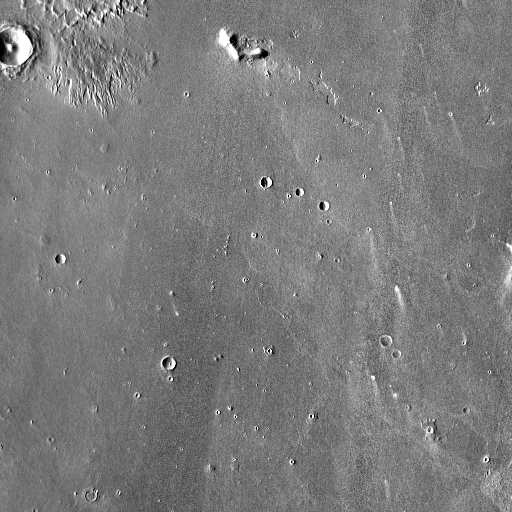
Crater classes present: Background, Other